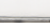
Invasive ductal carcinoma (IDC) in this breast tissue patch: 0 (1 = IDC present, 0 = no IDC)